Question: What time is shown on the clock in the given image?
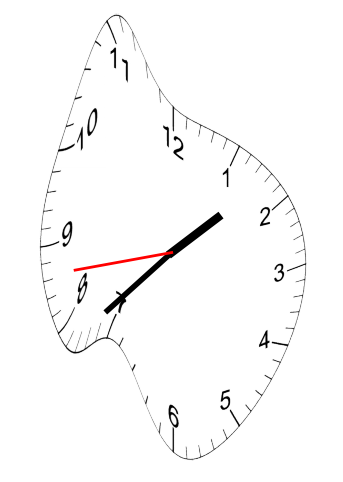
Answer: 01:37:43